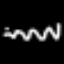
Label: squiggle